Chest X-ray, PA view. Patient: 67 years old, sex F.
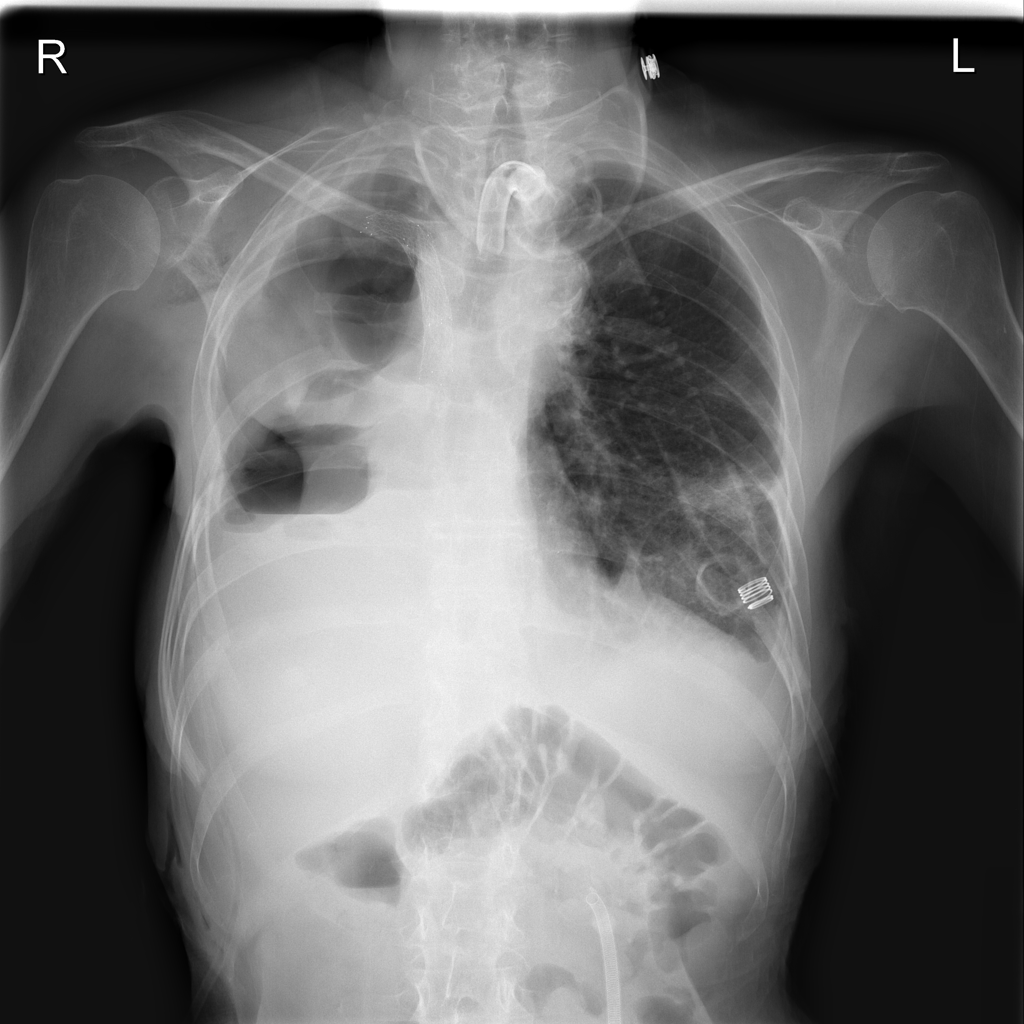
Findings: Effusion